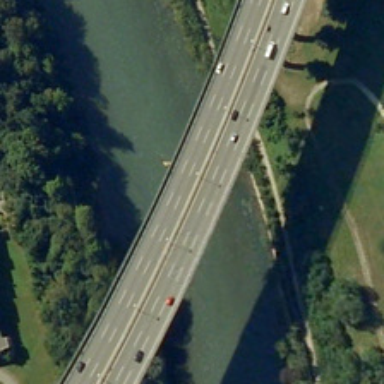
A bridge is on a river with many green trees in one side .